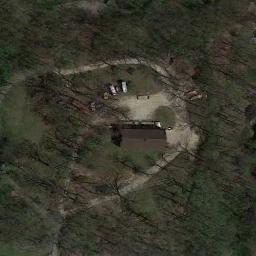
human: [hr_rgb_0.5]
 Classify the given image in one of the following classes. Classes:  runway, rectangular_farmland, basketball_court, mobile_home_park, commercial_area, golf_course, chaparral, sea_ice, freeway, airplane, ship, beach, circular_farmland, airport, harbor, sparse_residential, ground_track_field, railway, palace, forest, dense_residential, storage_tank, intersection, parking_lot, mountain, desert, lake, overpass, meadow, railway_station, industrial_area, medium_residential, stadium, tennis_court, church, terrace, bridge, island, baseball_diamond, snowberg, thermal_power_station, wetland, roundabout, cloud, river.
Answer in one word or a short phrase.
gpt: sparse_residential